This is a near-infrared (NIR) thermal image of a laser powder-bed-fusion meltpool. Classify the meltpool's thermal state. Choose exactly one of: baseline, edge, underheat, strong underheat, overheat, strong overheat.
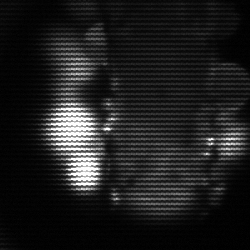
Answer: strong underheat